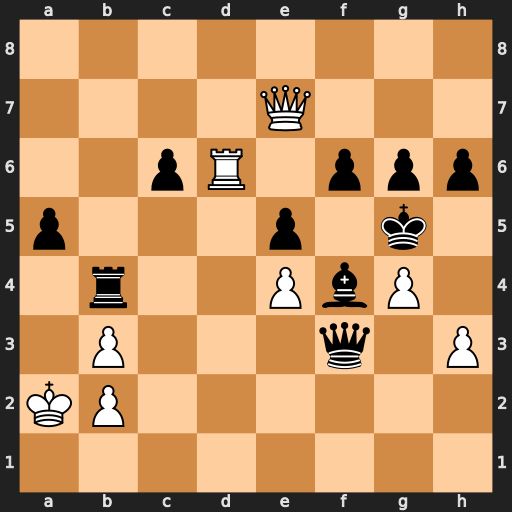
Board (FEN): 8/4Q3/2pR1ppp/p3p1k1/1r2PbP1/1P3q1P/KP6/8
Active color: w
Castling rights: -
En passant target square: -
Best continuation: Qxf6#